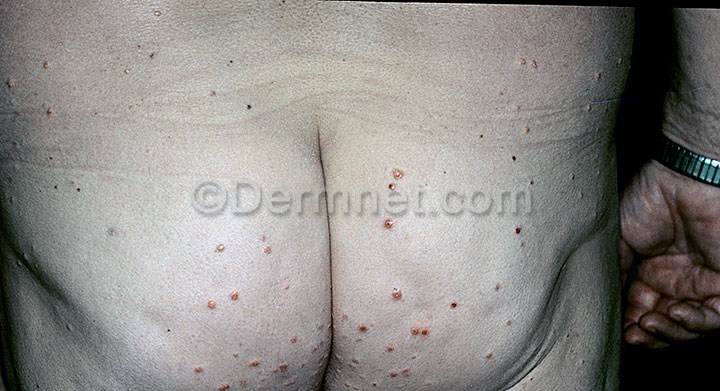
Disease: Systemic Disease